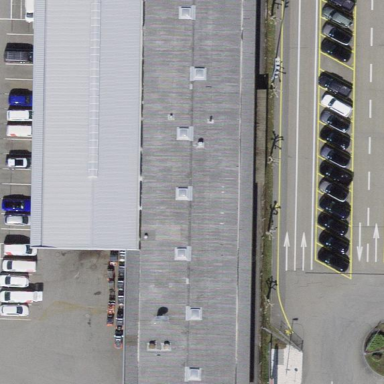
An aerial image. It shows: Industrial building.